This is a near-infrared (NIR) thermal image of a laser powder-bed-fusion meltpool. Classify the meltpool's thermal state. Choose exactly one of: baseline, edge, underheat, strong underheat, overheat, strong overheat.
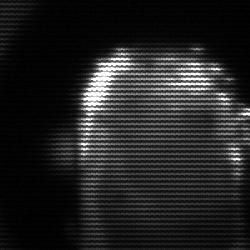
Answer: baseline